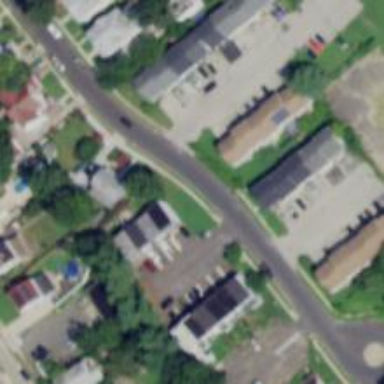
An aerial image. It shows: Residential road.